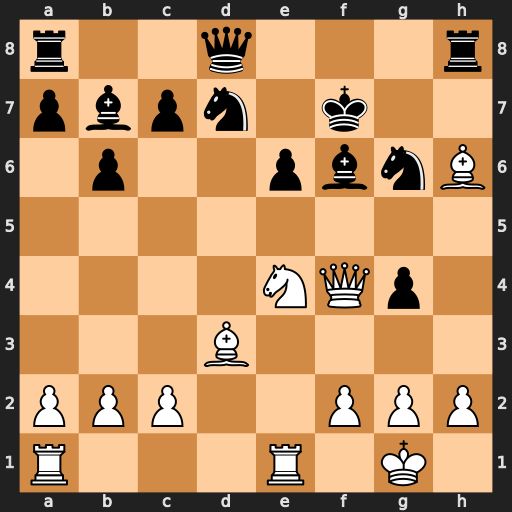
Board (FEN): r2q3r/pbpn1k2/1p2pbnB/8/4NQp1/3B4/PPP2PPP/R3R1K1
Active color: w
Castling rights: -
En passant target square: -
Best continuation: Ng5+ Kg8 Bxg6